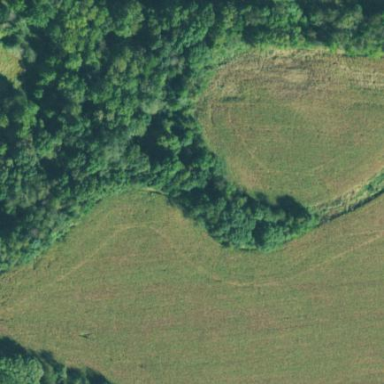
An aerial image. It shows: Beautiful woodland area.